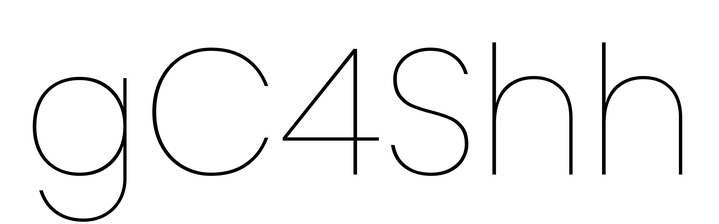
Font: Poppins-Thin